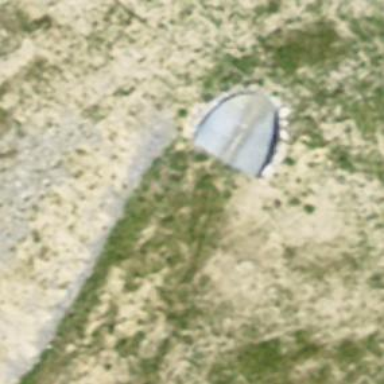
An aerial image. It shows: Downhill intermediate ski tunnel.